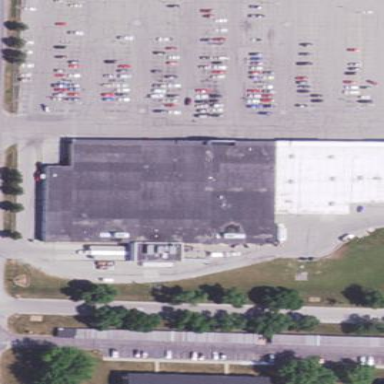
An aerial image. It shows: Retail building.